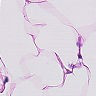
Metastatic tissue present: no